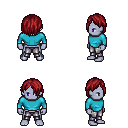
a pixel art fantasy rpg character, male body template, dark elf, purple skin, teal long-sleeve shirt, metal pants, brunette bangs hairstyle, four views (front, back, left, right), 2x2 character sprite sheet, small pixel art, hard edges, no anti-aliasing